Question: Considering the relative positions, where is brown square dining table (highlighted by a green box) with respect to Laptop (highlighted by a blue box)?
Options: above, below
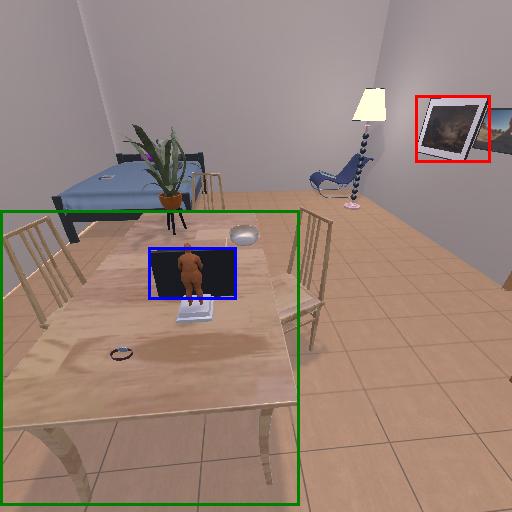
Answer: above